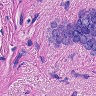
Metastatic tissue present: yes